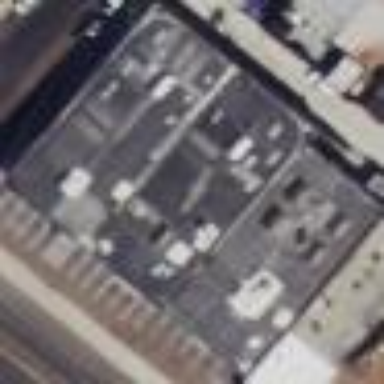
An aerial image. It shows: Industrial building.